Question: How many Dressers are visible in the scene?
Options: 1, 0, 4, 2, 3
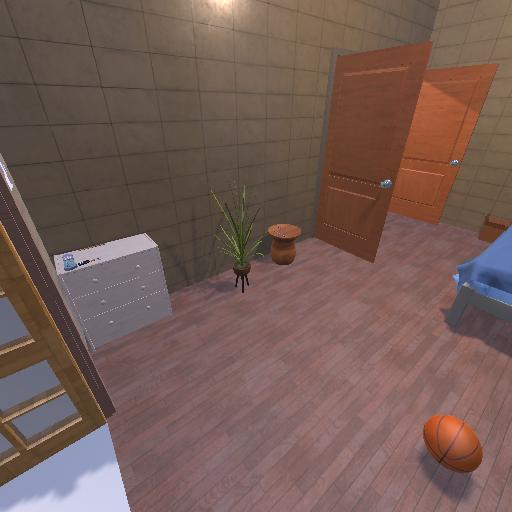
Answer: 1